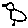
Label: bird